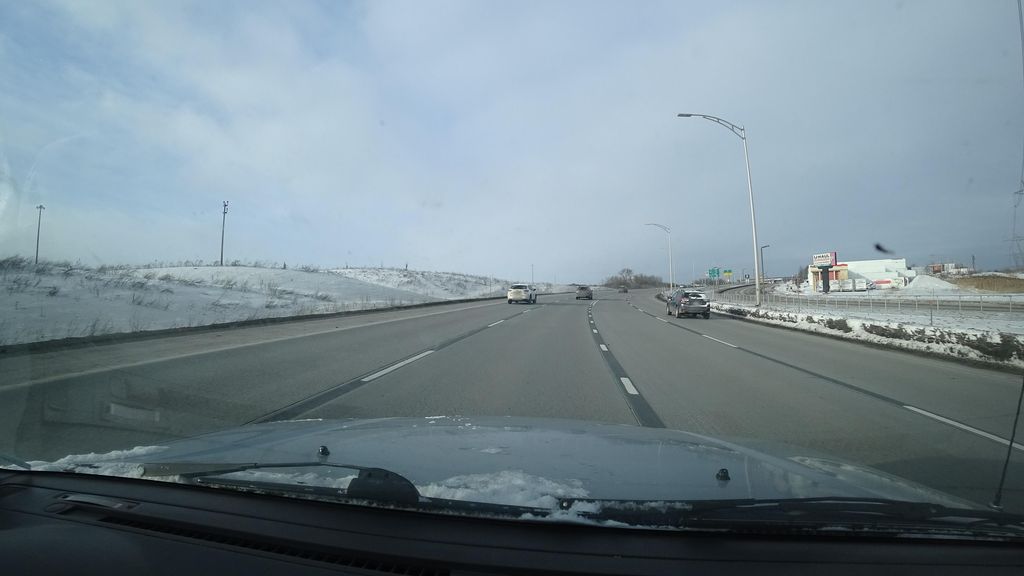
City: quebec_city